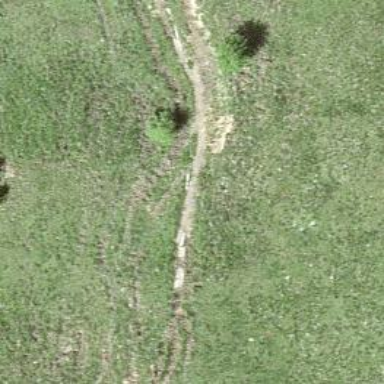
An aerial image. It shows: Path covered in grass.